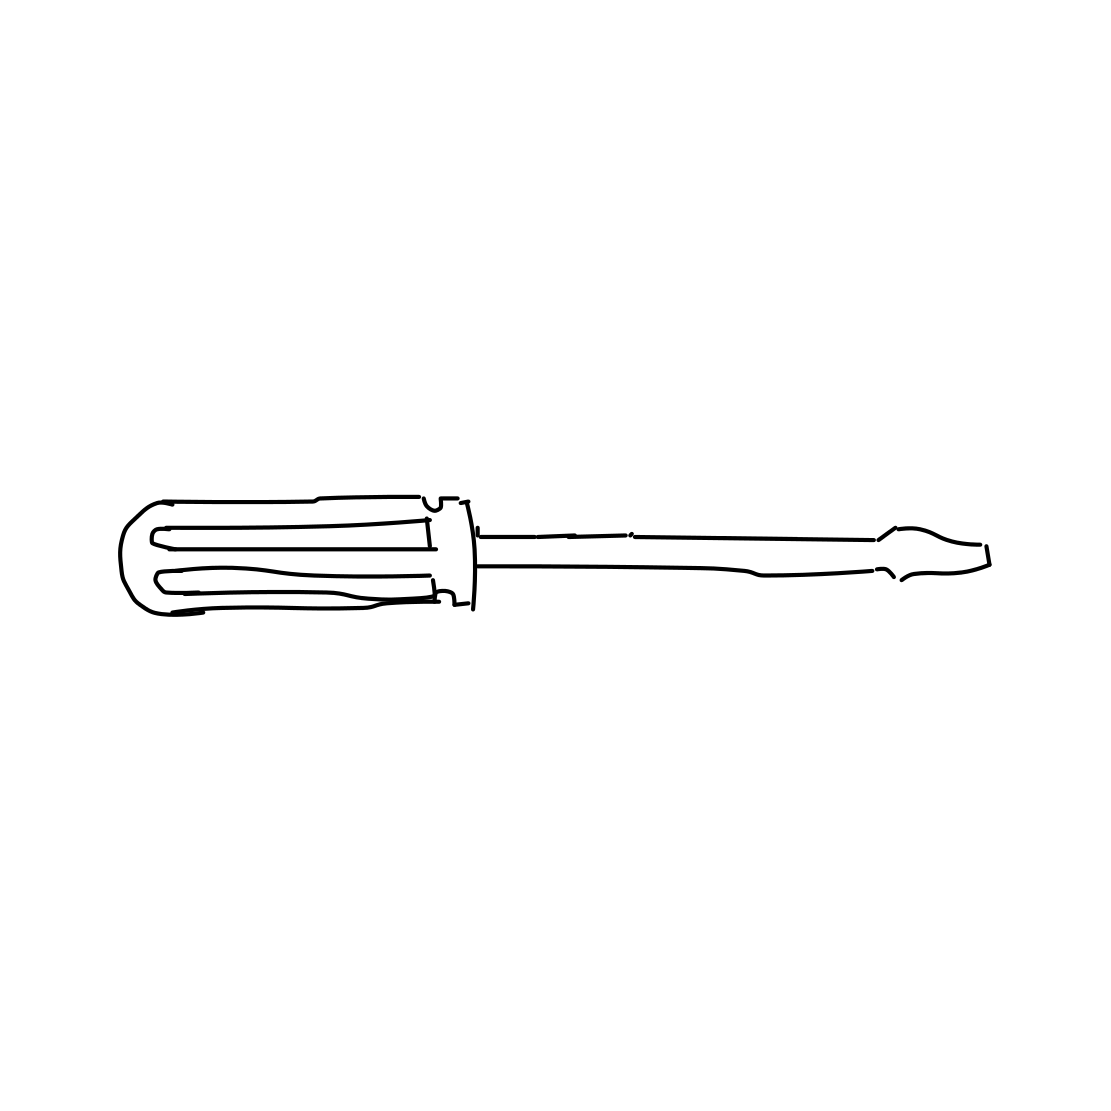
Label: screwdriver